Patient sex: F
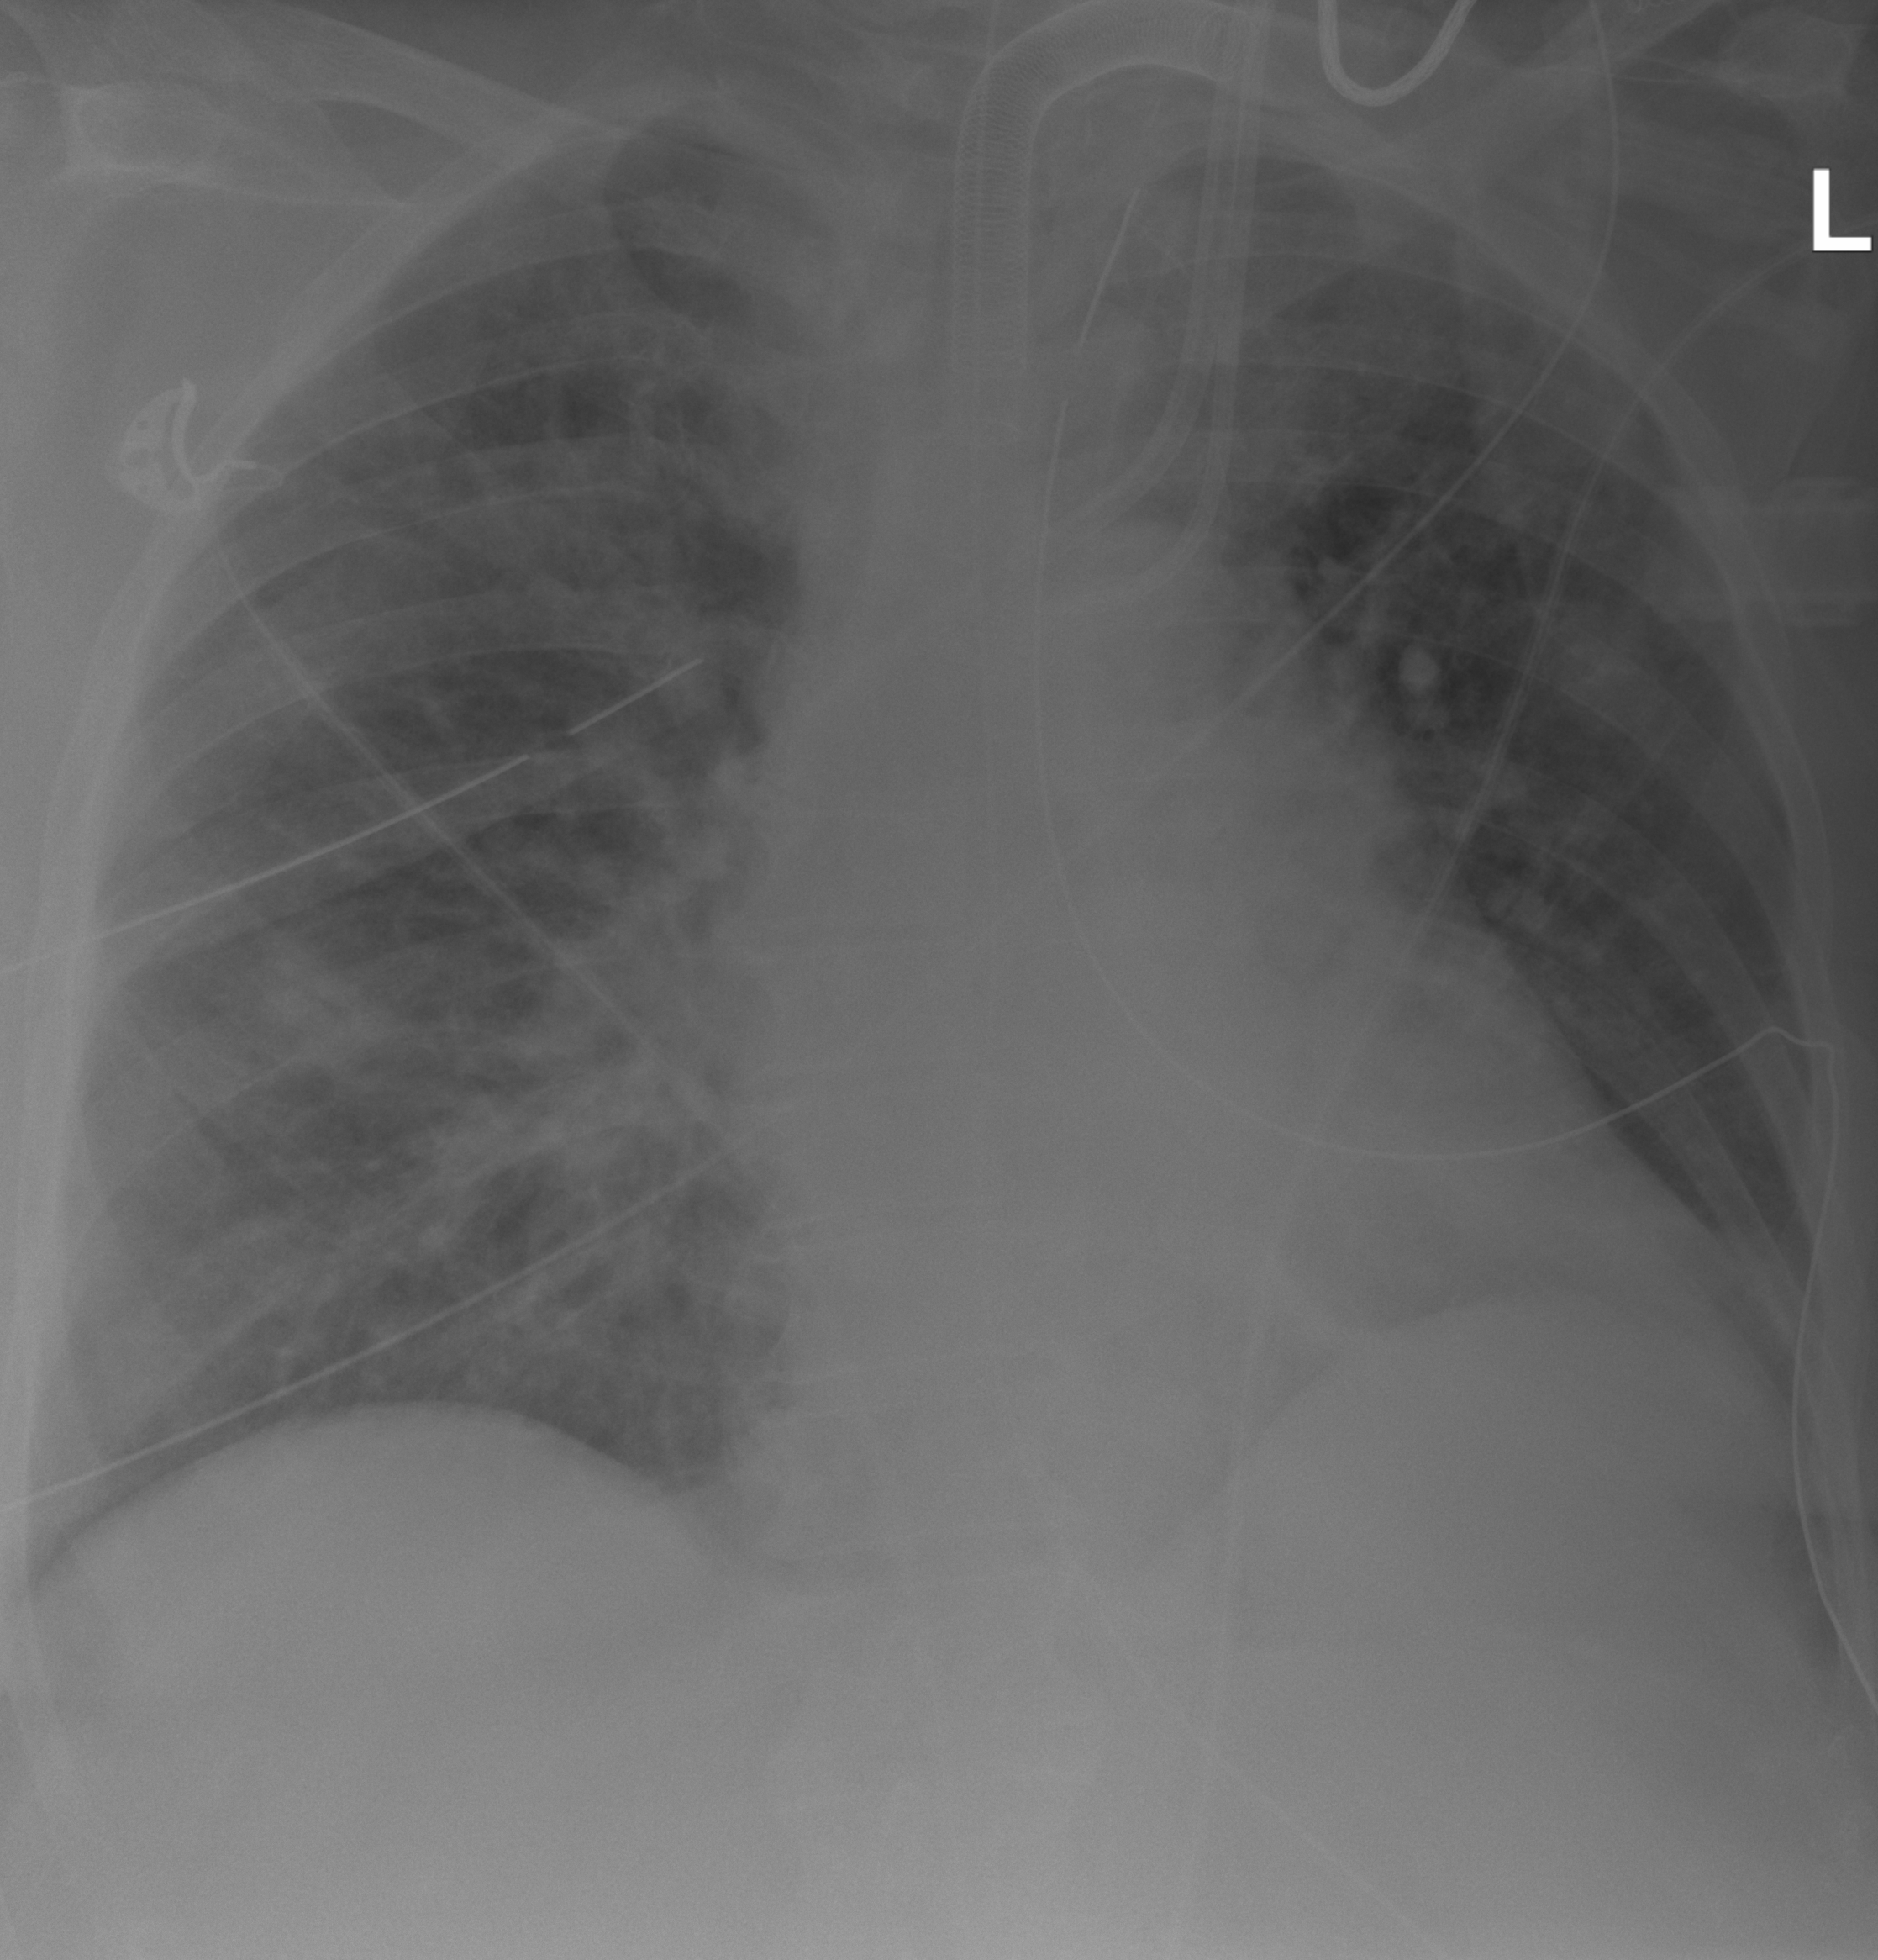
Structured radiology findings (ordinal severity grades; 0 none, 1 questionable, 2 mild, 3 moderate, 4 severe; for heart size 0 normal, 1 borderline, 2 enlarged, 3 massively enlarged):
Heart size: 1
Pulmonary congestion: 2
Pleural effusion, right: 0
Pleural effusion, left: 0
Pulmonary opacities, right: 0
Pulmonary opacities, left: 0
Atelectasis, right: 2
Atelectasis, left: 2